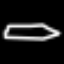
Label: pencil